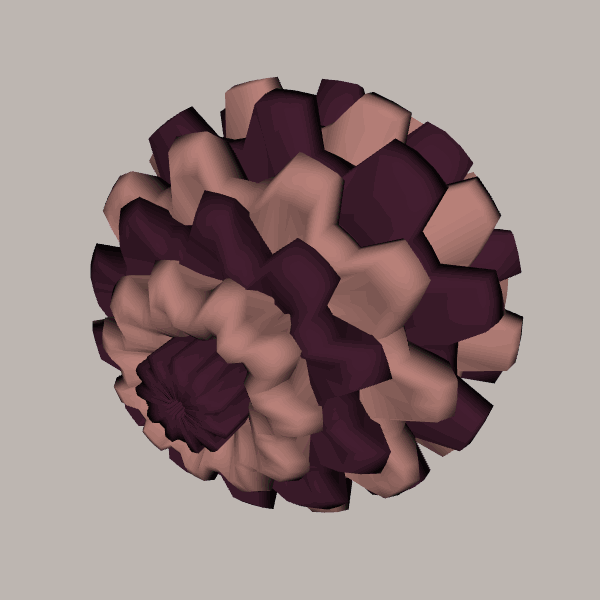
Background: light